Interaction volume radius: 10 \u00c5
Interaction volume height: 40 \u00c5
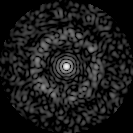
Disorder parameter: 0.8301